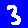
Digit: 3